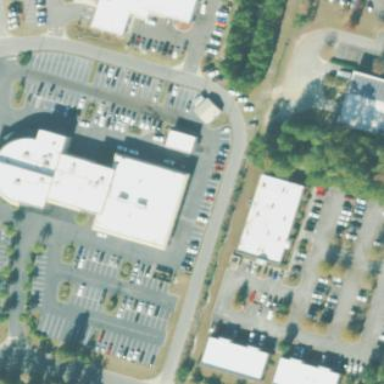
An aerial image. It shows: Building that houses car shop.